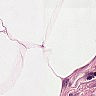
Metastatic tissue present: no